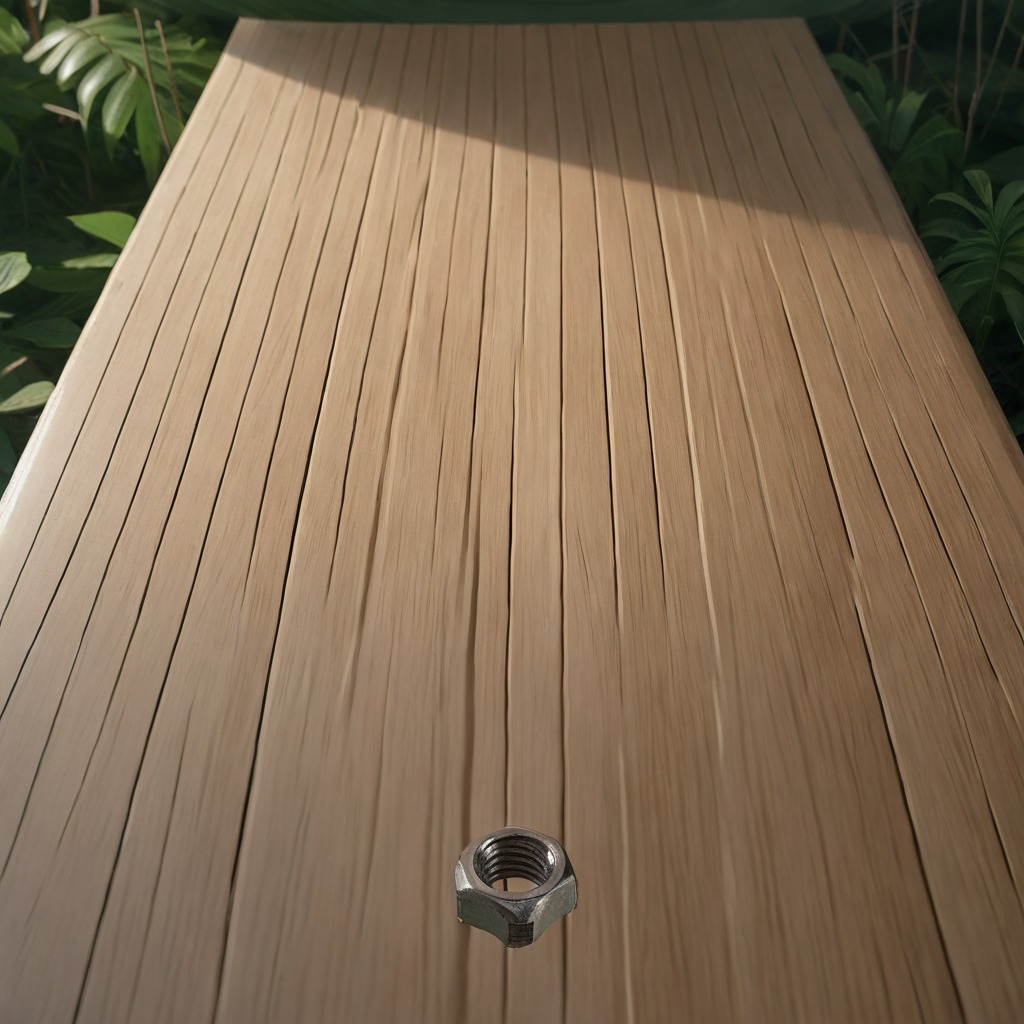
A metal nut is lying on the wooden table inside a jungle field workshop tent.